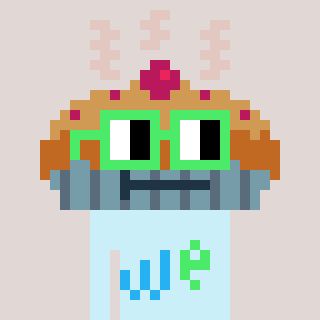
a pixel art character with square light green glasses, a pie-shaped head and a cold-colored body on a warm background